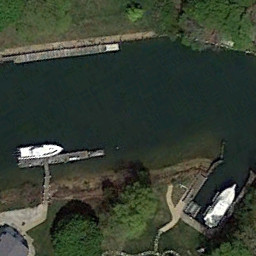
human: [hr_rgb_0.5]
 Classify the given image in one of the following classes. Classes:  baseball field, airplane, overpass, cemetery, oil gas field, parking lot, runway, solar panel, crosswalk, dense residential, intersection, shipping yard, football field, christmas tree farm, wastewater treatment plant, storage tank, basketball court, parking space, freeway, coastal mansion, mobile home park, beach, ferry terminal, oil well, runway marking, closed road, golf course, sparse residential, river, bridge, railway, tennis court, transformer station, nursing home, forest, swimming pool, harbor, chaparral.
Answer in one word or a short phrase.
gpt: ferry terminal